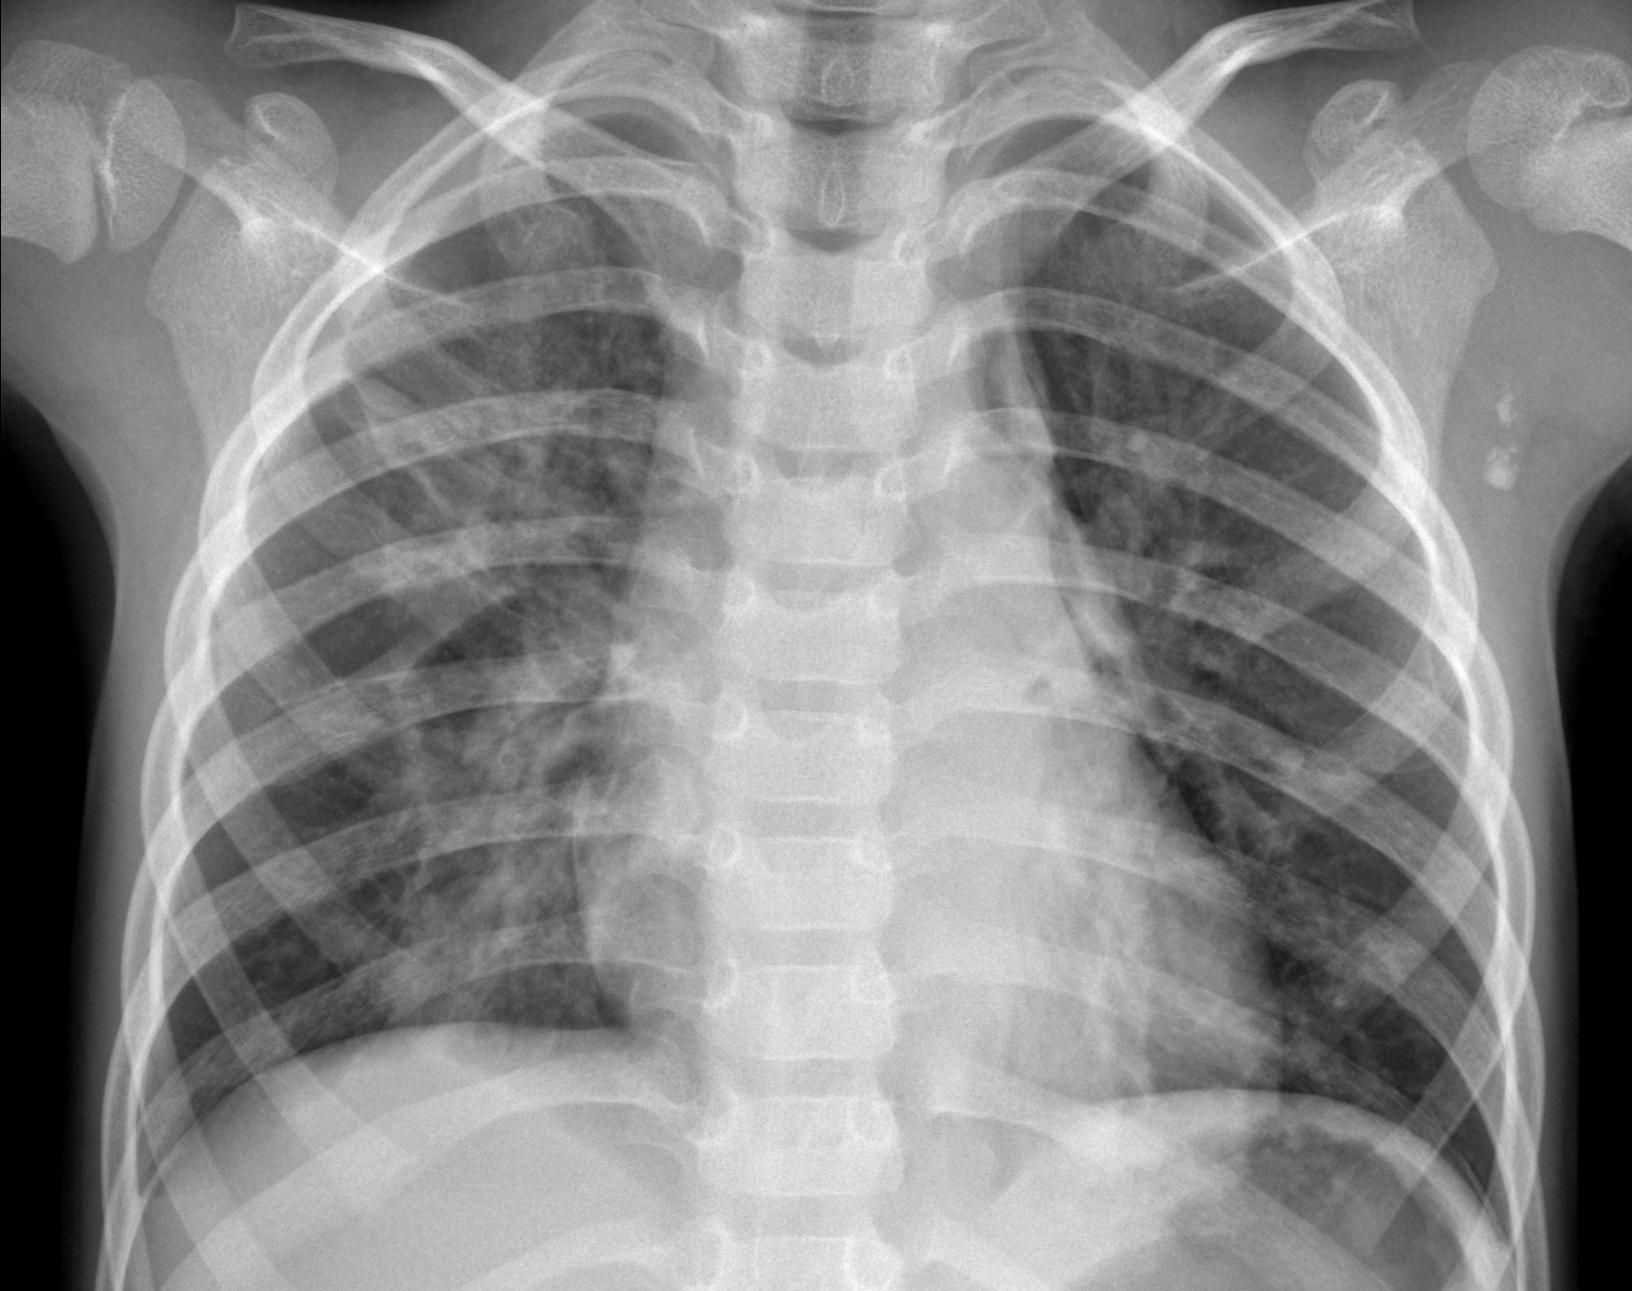
Diagnosis: PNEUMONIA